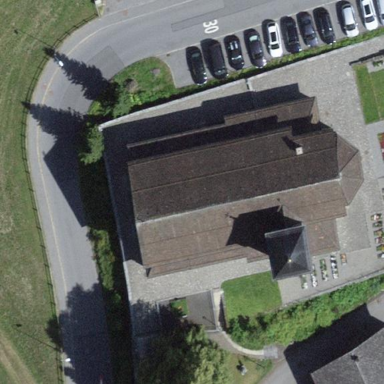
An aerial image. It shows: Building that serves as place of worship.